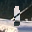
Label: 1